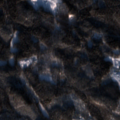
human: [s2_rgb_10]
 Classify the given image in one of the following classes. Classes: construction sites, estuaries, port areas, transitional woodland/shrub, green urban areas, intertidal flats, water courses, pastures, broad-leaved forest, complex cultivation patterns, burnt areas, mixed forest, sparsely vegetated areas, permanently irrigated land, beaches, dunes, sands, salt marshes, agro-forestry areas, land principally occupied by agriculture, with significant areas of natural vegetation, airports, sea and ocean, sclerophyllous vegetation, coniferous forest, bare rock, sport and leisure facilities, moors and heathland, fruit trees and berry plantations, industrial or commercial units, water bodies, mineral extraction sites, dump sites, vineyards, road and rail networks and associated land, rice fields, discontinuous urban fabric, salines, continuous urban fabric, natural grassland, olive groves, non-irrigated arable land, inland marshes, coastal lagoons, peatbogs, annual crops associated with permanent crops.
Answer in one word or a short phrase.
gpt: coniferous forest, mixed forest